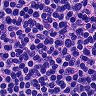
Metastatic tissue present: no